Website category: sports
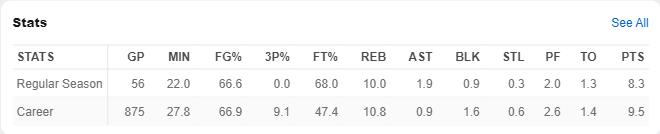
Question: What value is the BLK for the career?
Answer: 1.6

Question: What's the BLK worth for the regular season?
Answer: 0.9

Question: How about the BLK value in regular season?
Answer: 0.9

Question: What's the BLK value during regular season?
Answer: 0.9

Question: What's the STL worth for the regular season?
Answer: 0.3

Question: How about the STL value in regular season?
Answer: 0.3

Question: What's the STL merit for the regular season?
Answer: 0.3

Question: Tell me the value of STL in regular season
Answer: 0.3

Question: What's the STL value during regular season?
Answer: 0.3

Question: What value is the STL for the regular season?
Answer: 0.3

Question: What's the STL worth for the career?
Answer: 0.6

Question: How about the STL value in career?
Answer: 0.6

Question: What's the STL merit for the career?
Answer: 0.6

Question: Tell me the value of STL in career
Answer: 0.6

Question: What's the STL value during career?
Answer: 0.6

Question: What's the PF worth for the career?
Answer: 2.6

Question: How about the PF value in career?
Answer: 2.6

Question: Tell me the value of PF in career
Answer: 2.6

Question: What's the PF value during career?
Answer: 2.6

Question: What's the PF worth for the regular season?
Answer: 2.0

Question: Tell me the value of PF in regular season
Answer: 2.0

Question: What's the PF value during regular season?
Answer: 2.0

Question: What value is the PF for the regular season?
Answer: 2.0

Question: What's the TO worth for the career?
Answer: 1.4

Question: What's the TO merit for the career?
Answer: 1.4

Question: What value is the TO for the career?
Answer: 1.4

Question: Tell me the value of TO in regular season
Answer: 1.3

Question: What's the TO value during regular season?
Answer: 1.3

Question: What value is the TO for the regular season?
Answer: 1.3

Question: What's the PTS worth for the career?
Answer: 9.5

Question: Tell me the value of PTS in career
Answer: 9.5

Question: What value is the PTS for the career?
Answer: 9.5

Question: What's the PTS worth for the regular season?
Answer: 8.3

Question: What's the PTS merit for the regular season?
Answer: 8.3

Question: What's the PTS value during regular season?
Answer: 8.3

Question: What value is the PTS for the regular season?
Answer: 8.3